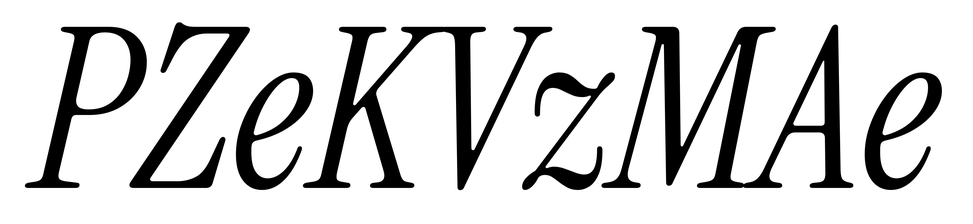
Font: InstrumentSerif-Italic